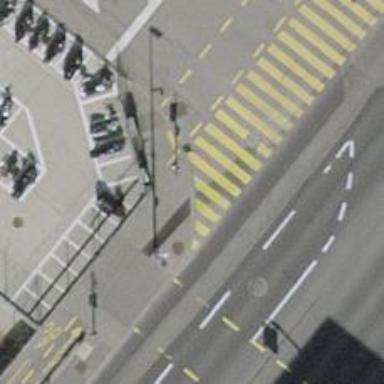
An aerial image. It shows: Kerb barrier.